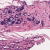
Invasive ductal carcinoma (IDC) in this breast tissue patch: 0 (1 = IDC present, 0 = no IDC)